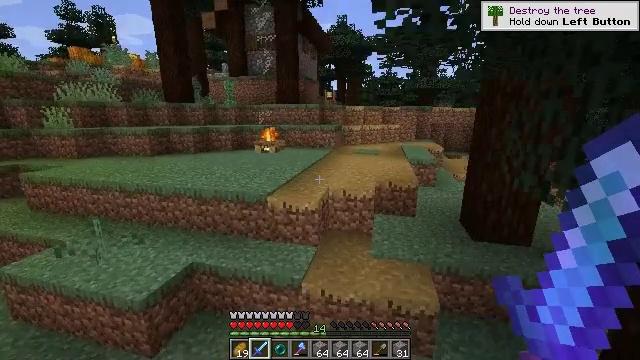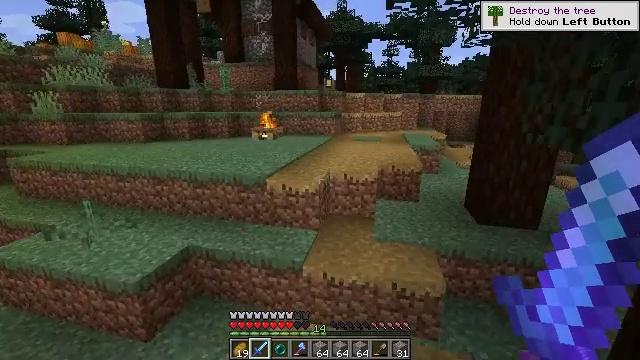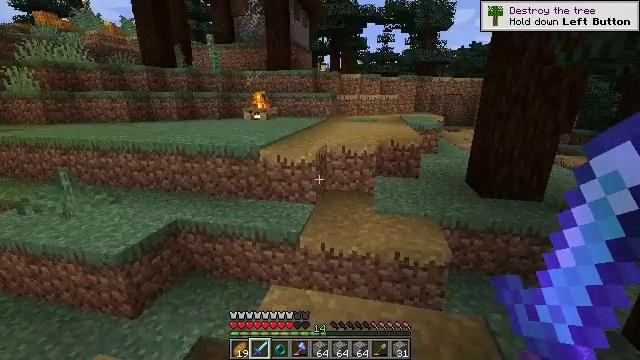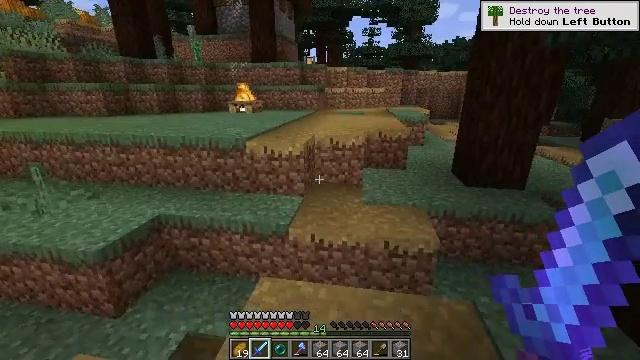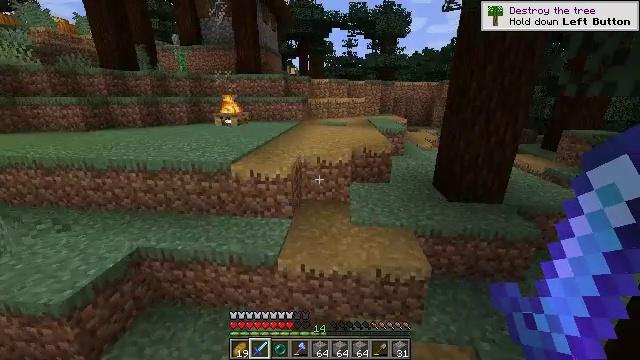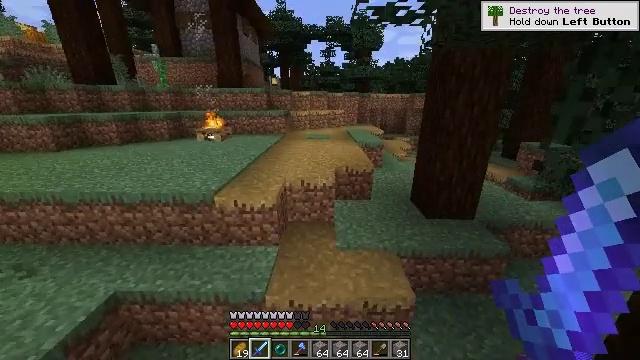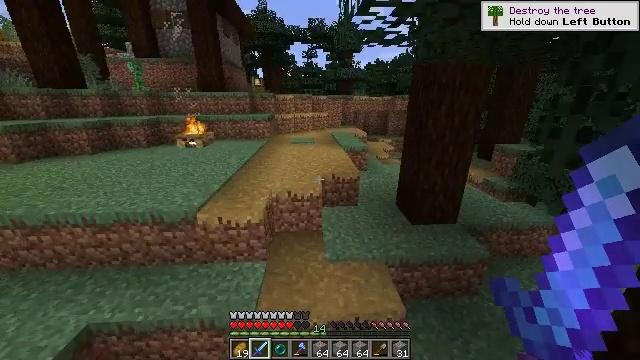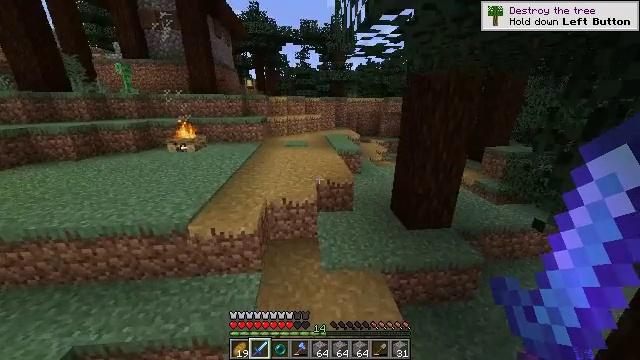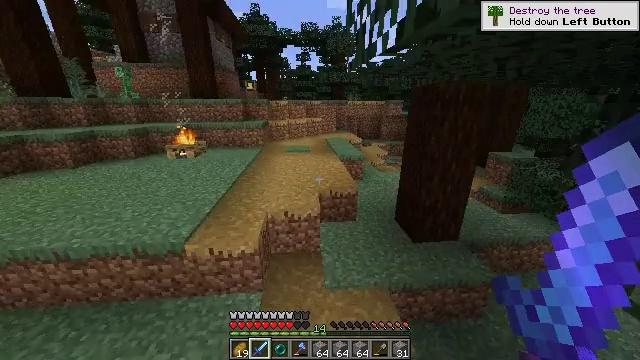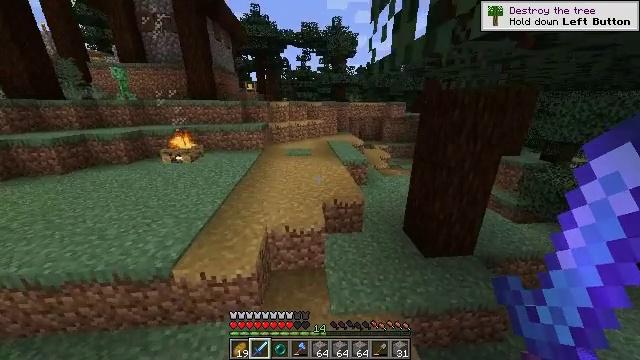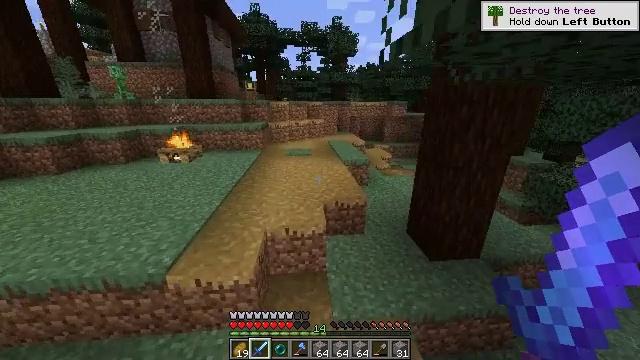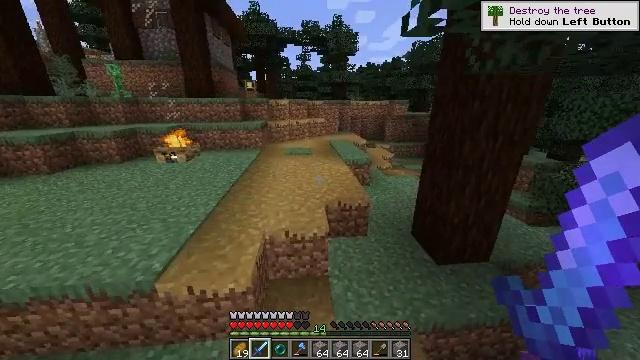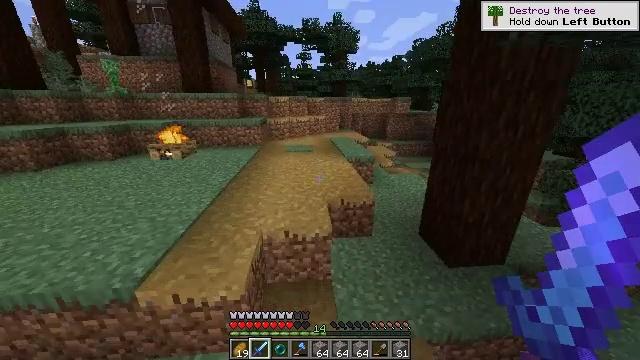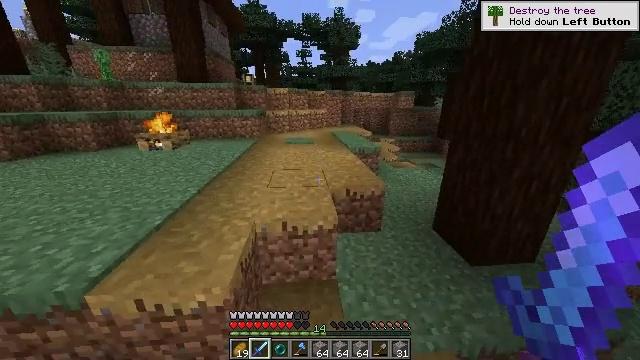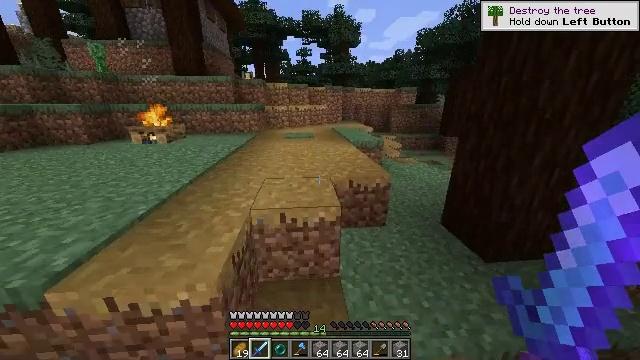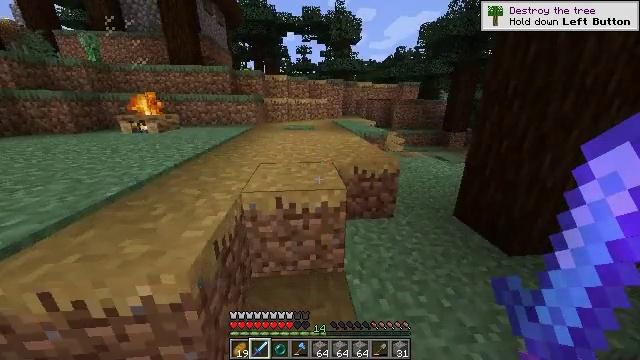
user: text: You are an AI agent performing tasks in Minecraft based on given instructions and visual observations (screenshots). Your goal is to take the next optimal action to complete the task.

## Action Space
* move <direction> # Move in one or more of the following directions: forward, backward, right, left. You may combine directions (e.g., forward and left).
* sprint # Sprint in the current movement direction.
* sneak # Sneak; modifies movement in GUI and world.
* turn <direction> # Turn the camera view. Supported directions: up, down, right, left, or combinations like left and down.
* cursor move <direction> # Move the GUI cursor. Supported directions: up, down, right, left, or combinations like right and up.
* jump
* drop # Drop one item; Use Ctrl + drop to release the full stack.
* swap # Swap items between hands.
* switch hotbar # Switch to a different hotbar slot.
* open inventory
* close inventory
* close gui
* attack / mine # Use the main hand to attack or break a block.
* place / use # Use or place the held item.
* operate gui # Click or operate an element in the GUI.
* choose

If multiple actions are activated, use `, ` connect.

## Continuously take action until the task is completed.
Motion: motion action
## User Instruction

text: Attack the torch to pick it up.
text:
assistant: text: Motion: move forward, turn down, jump
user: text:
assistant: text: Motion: move forward, sprint, turn right and down, jump
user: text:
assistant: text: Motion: move forward, sprint, turn right and down, jump
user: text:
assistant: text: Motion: move forward, sprint, turn right, jump
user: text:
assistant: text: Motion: move forward, sprint, turn right, jump
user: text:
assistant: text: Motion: move forward, sprint, turn right, jump
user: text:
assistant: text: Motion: move forward, sprint, turn right, jump
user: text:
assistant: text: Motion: move forward, jump
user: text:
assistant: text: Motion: move forward, jump
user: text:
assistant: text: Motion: move forward, jump
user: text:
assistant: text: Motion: move forward, jump
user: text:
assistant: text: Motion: move forward, jump
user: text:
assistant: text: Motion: move forward, jump
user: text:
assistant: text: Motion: move forward, sprint, jump
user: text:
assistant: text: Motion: move forward, sprint, jump
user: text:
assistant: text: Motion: move forward, sprint, jump
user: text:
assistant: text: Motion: move forward, sprint, jump
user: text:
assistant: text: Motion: move forward, sprint, jump
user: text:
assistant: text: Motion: move forward, sprint, jump
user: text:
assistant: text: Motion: move forward, sprint, jump
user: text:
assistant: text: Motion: move forward, jump
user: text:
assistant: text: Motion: move forward, jump
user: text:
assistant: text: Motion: move forward, jump
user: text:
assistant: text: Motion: move forward, jump
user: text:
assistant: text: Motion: move forward, jump
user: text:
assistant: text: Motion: move forward, jump
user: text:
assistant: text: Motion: move forward, sprint, jump
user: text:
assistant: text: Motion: move forward, sprint, turn left, jump
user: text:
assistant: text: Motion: move forward, sprint, jump
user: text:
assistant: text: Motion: move forward, sprint, jump